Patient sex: F
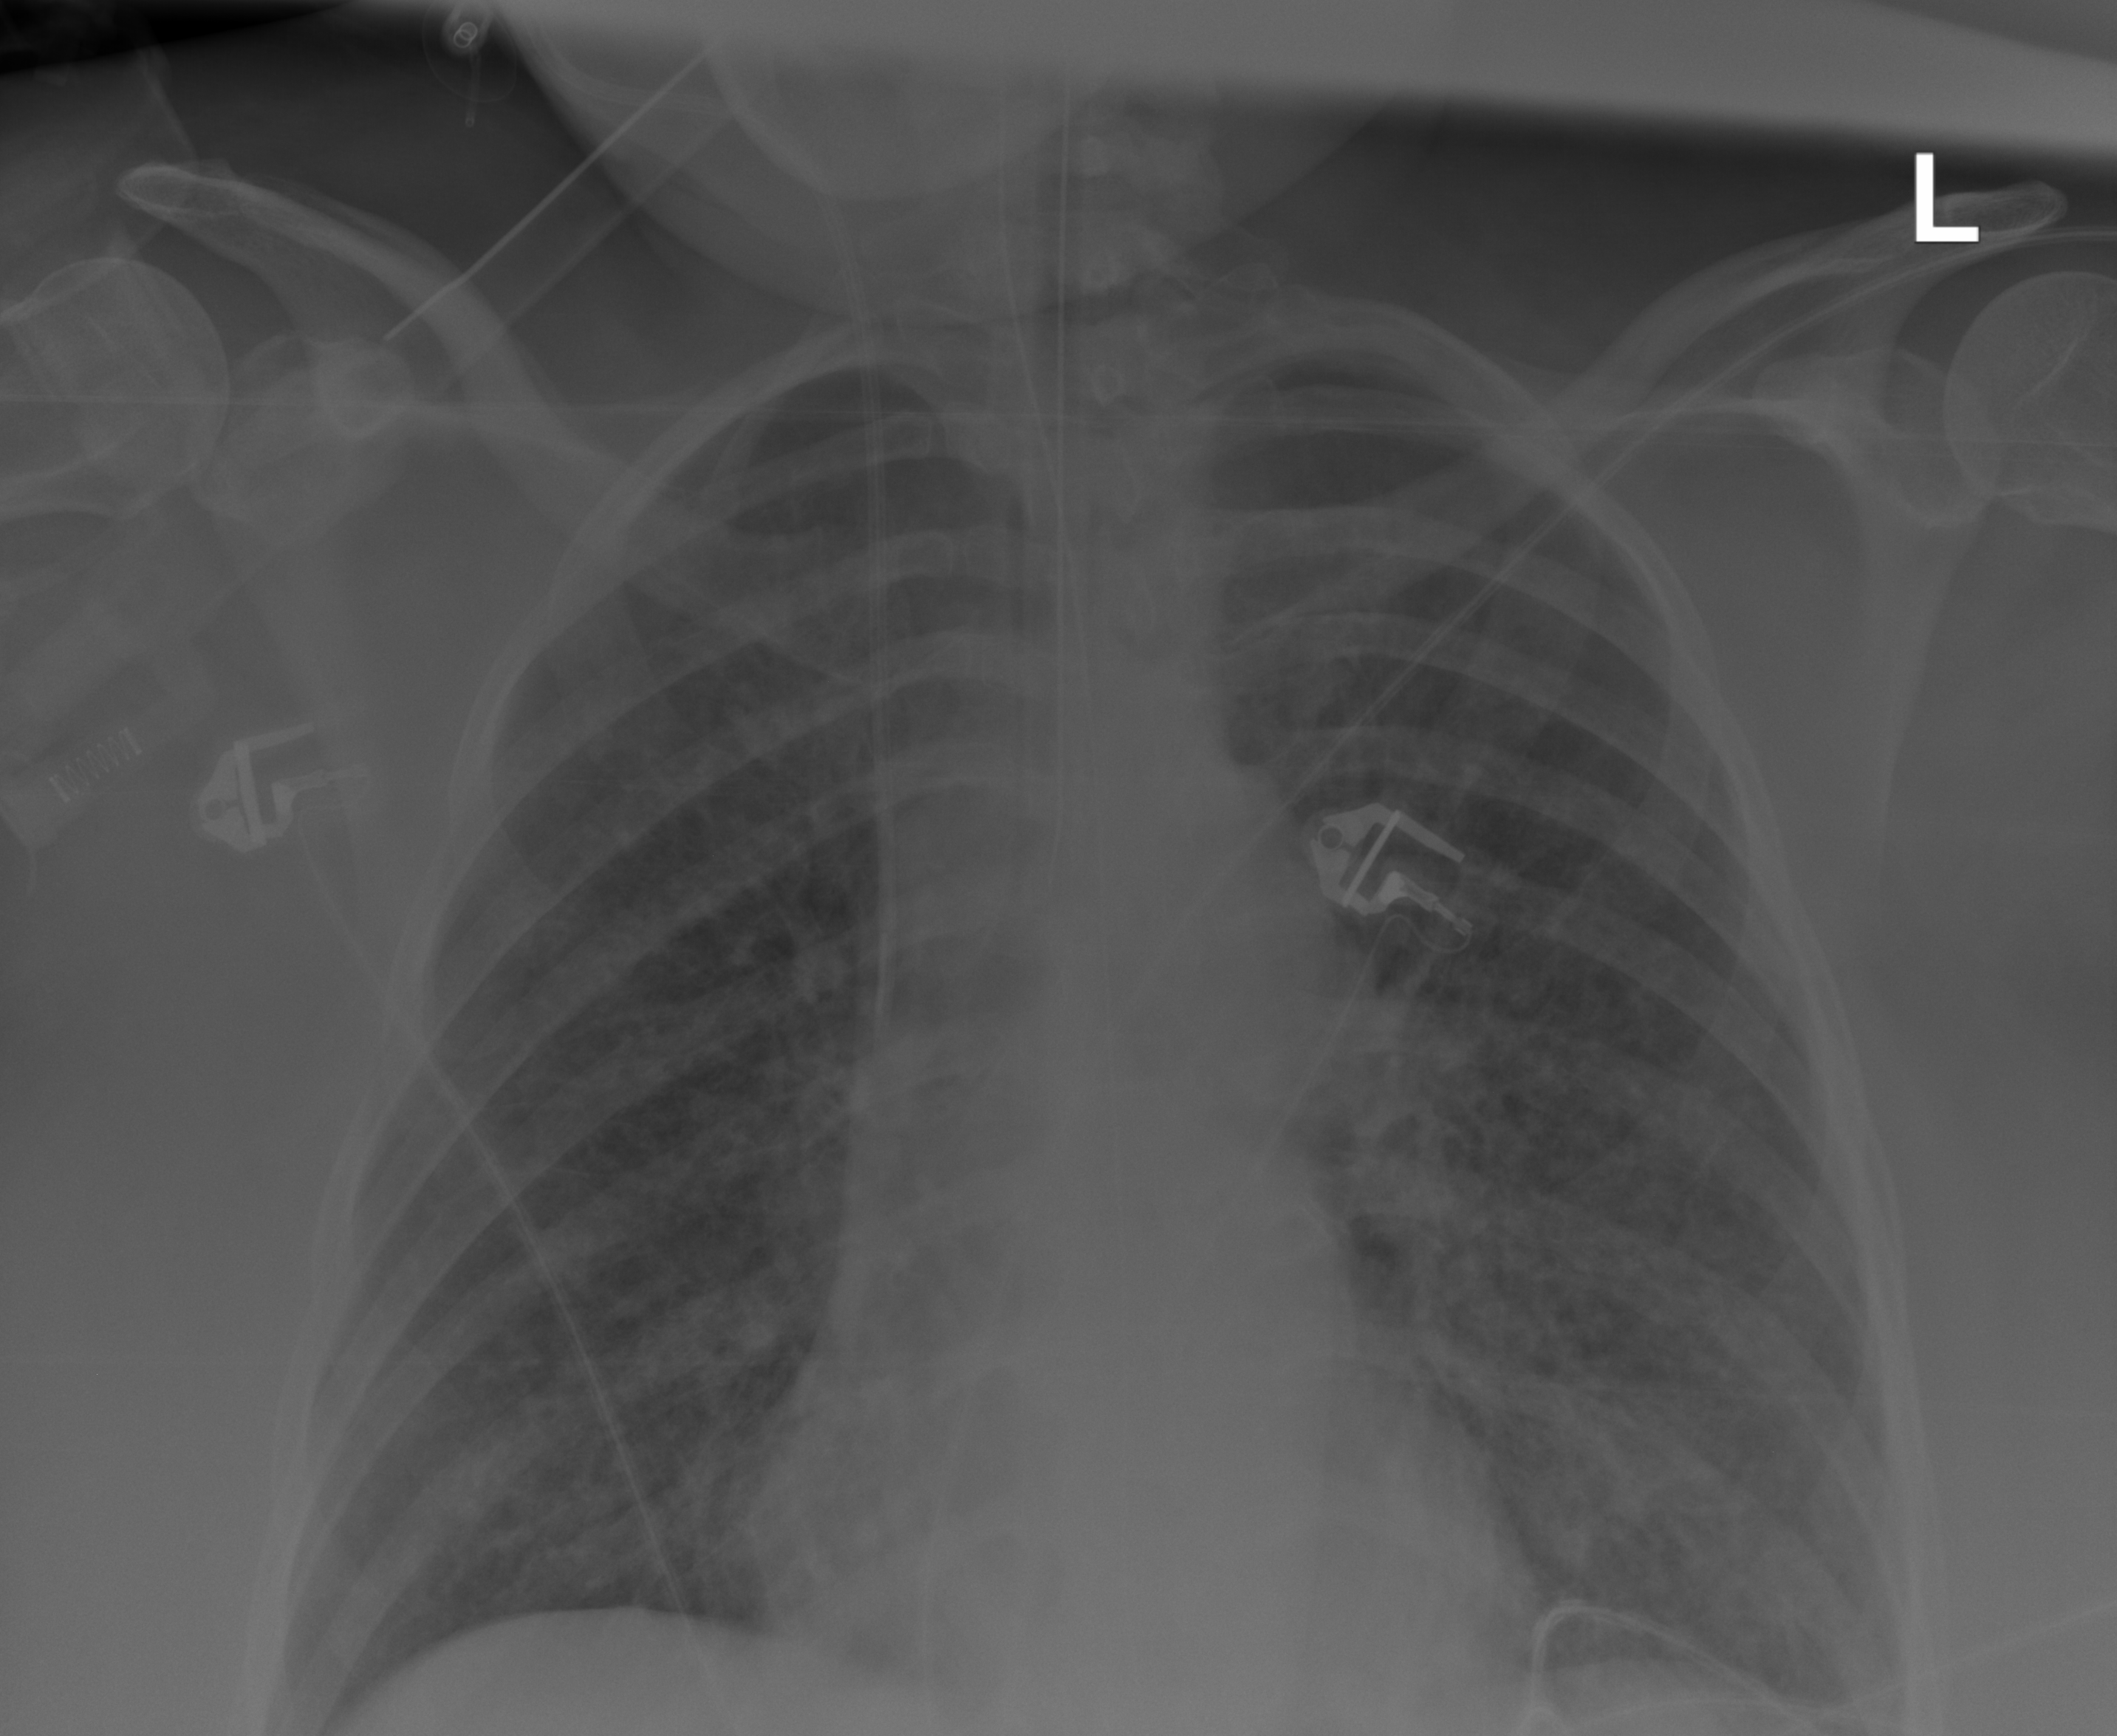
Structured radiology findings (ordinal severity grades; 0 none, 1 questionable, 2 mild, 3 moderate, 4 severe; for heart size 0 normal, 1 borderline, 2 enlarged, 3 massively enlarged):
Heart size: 0
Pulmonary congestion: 0
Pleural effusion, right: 0
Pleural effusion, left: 0
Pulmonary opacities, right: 3
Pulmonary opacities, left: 3
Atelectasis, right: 0
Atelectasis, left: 0